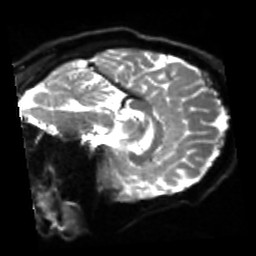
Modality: sbref
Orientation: sagittal
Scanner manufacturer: siemens
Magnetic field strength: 3 T
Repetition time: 4 s
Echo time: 0.0594 s